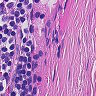
Metastatic tissue present: no